Field crop: tomato
Growth stage: 2
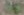
Species: solanum